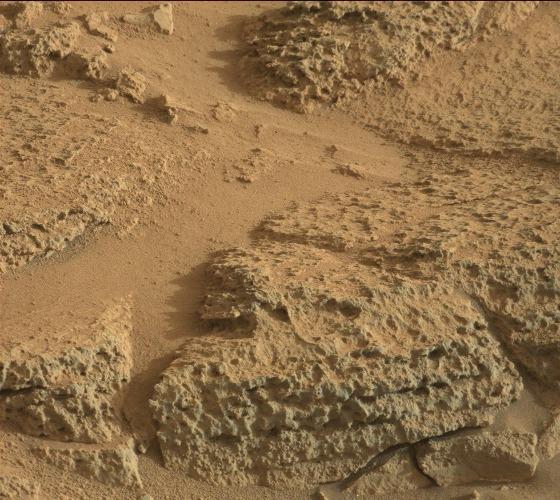
Terrain classes present: Bedrock, Gravel / Sand / Soil, Rock, Shadow